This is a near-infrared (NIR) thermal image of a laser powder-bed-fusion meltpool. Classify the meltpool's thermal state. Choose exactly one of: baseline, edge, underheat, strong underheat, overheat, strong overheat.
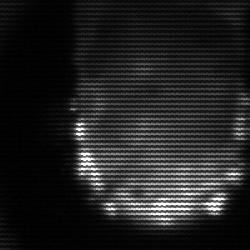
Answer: baseline